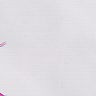
Metastatic tissue present: no